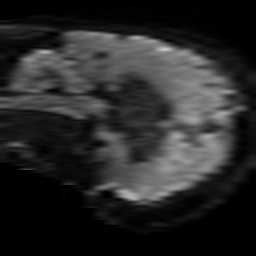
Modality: TRACE
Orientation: sagittal
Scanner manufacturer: philips
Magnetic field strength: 3 T
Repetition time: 3.734 s
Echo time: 0.05944 s